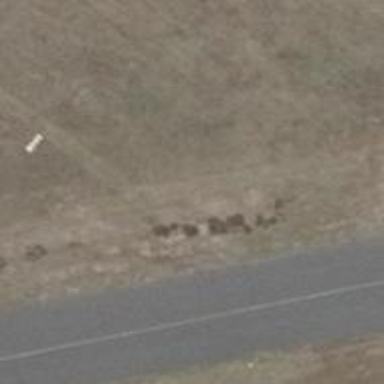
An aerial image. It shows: Taxiway edge marked with aviation lights.